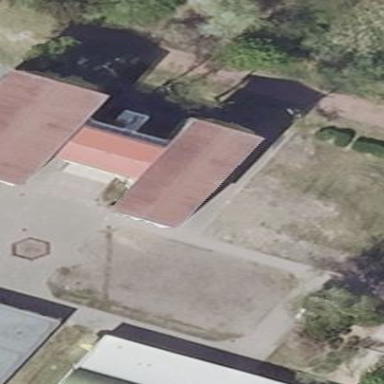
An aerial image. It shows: School building.